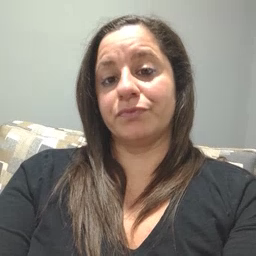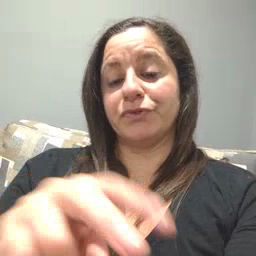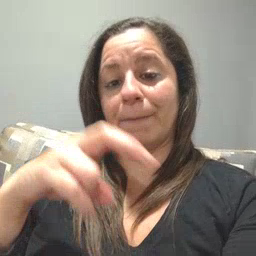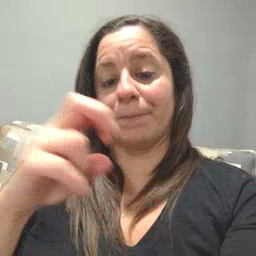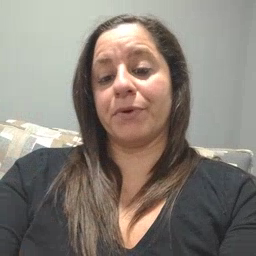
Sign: jump